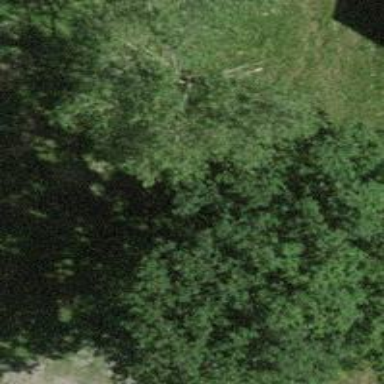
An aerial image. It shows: Beautiful tree in nature.